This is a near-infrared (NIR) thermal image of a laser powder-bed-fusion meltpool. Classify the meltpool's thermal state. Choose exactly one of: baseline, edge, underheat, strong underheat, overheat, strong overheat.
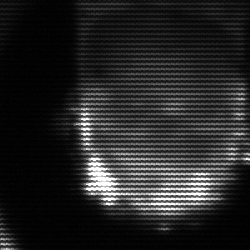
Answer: baseline